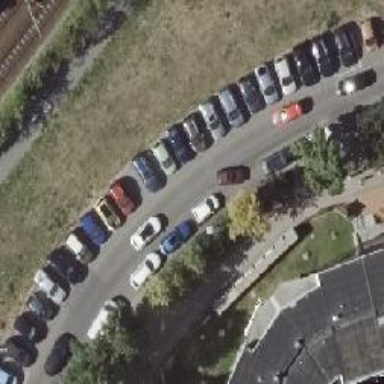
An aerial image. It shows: Parking available on the street side.